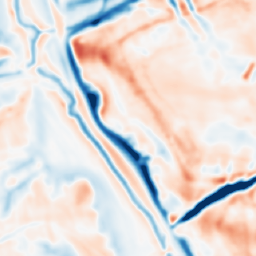
Category: multiscale
Decomposition family: dog_multiscale
Decomposition parameters: sigma_ratio: 1.6
n_scales: 3
base_sigma: 2
Upsampling method: nearest
Upsampling parameters: scale: 2
Upsampling scale: 2